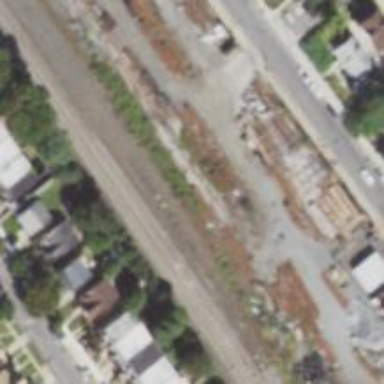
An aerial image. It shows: Railway yard in service.